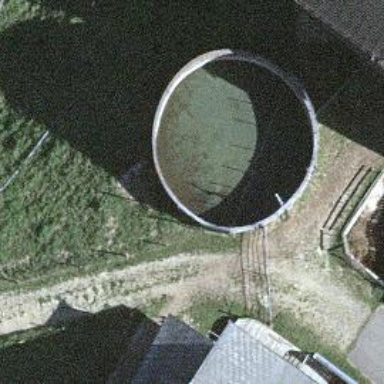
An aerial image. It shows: Storage tank that is man-made.